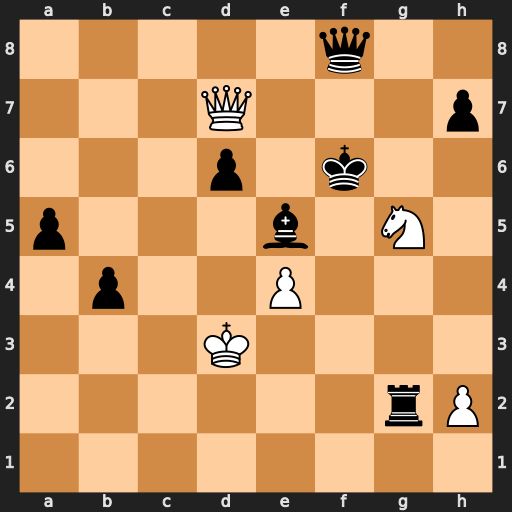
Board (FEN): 5q2/3Q3p/3p1k2/p3b1N1/1p2P3/3K4/6rP/8
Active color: w
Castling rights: -
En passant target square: -
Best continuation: Nxh7+ Kg6 Nxf8+